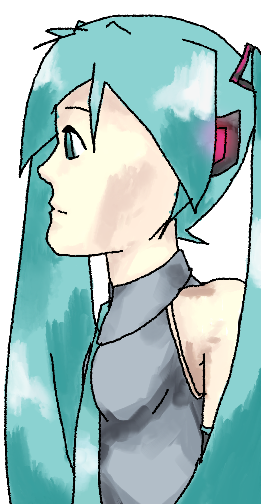
Label: 4_Yes_Chad